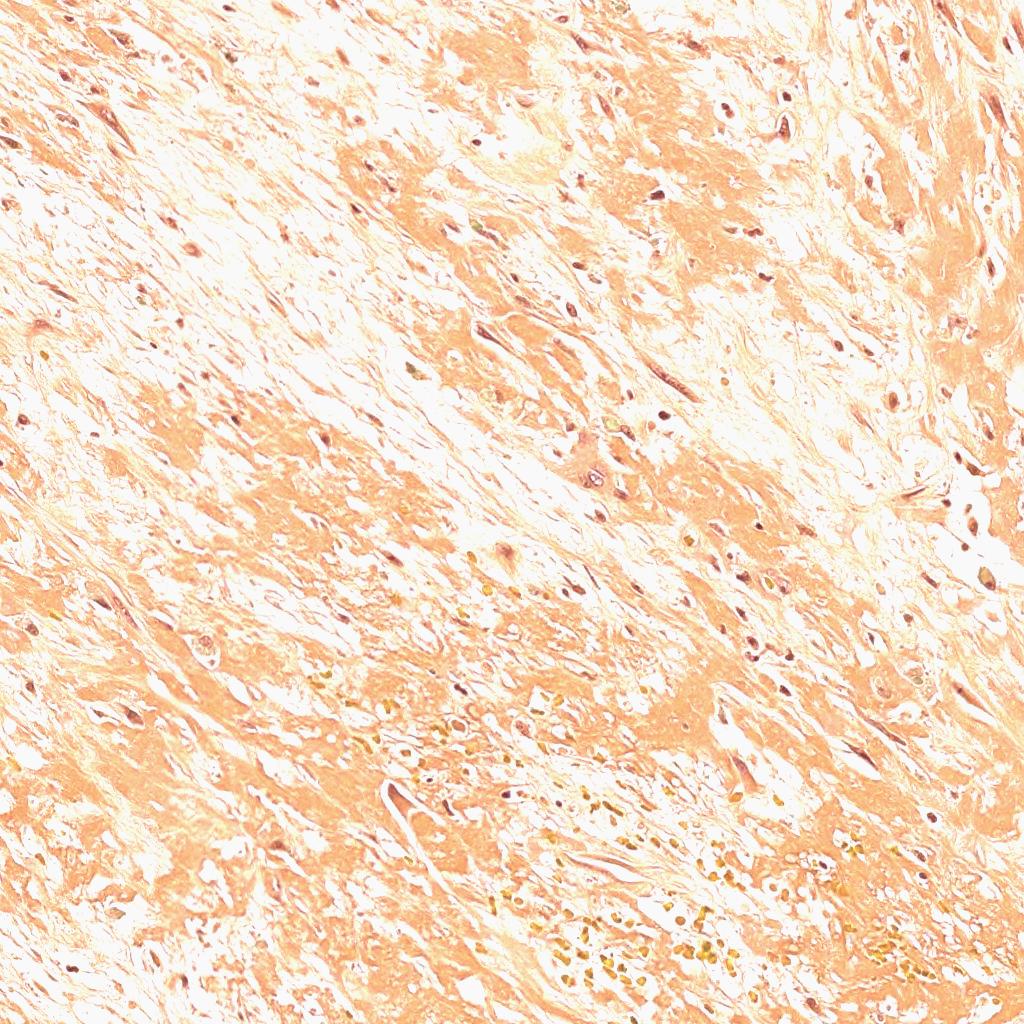
Label: Non-Viable-Tumor